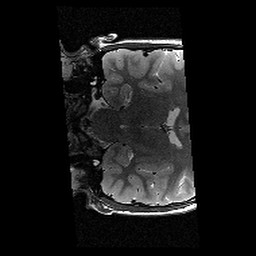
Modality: T2w
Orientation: coronal
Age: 12
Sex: female
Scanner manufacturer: siemens
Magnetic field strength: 3 T
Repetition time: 8.46 s
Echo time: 0.067 s